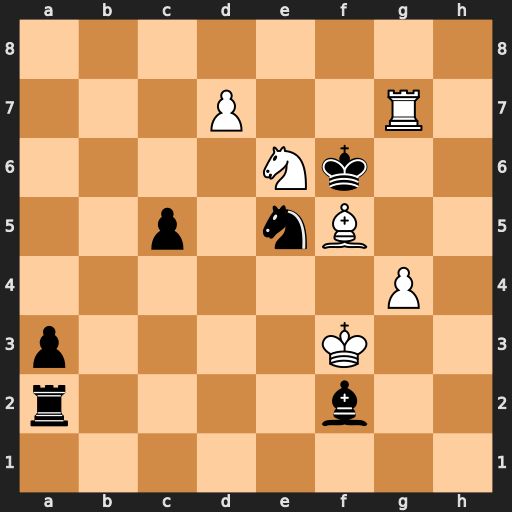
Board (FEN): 8/3P2R1/4Nk2/2p1nB2/6P1/p4K2/r4b2/8
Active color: w
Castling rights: -
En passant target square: -
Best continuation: Kf4 Be3+ Kxe3